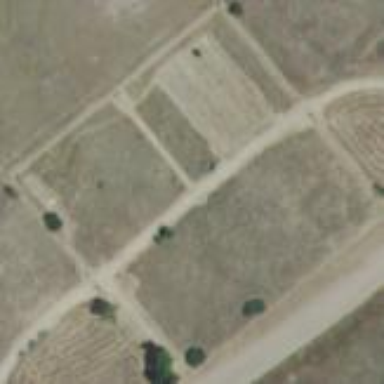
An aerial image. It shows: Cemetery.